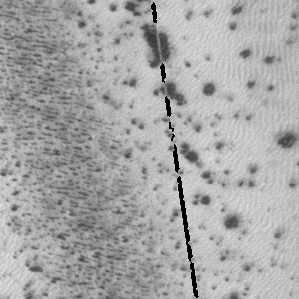
Label: frost